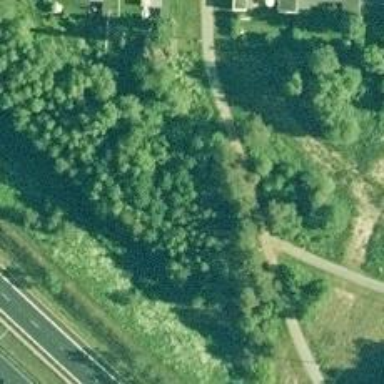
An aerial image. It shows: Path.